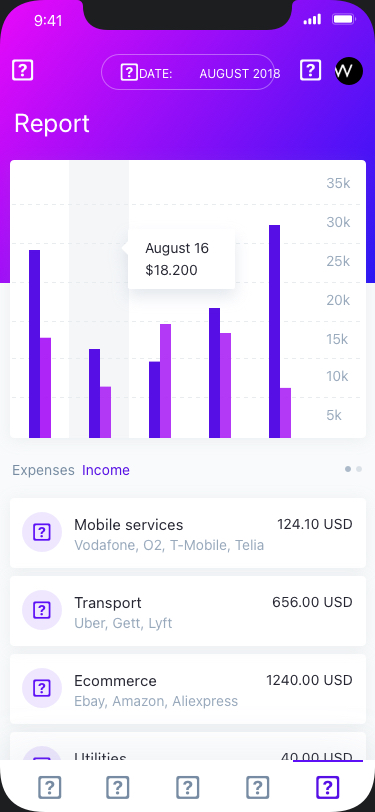
Text in this UI design:
Expenses
Income

Payment providers
15k
5k
20k
10k
25k
30k
35k
August 16
$18.200